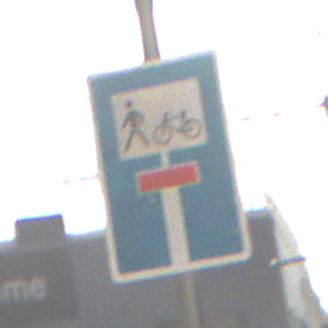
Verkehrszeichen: SackgasseRadverkehrFussgaengerDurchlaessig
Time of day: MorningAfternoon
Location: Outdoor (Urban)
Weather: PartlyCloudy
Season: NotSpecified
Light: Natural